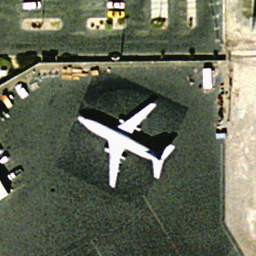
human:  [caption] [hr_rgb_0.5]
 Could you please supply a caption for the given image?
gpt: There is an airplane in the airport .

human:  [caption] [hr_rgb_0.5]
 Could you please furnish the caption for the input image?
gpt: There is an white airplane stopped at the airport and the ground is dark .

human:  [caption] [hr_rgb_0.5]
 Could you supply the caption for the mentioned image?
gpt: An airplane is stopped at the airport .

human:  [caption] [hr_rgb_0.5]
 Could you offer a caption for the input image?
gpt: An airplanes stopped at the airport and the ground is dark .

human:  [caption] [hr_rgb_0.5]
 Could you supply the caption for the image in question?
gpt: An white airplane is stopped at the airport .